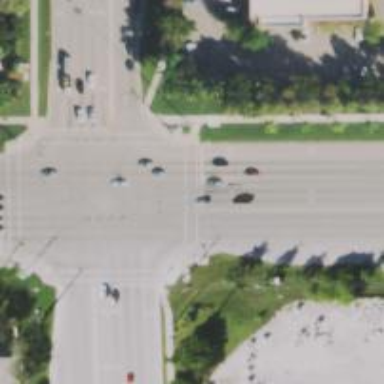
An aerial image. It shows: Marked road crossing.